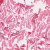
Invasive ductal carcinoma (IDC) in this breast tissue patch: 0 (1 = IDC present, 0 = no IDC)